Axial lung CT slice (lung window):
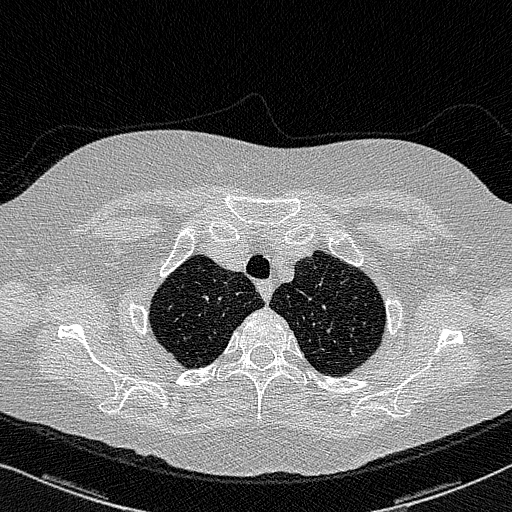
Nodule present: no